Field crop: maize
Growth stage: 2
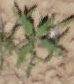
Species: atriplex